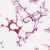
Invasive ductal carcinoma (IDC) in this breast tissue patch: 0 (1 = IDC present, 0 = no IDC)